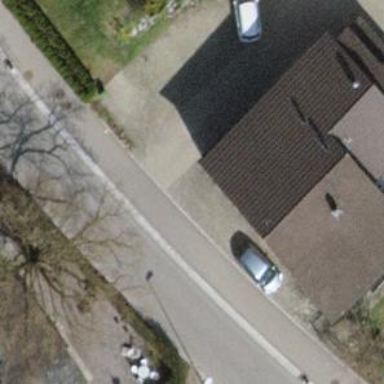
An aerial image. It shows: Detached building.